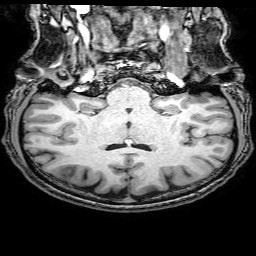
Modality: T1w
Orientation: sagittal
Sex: male
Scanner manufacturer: philips
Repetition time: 0.008134 s
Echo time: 0.00373 s